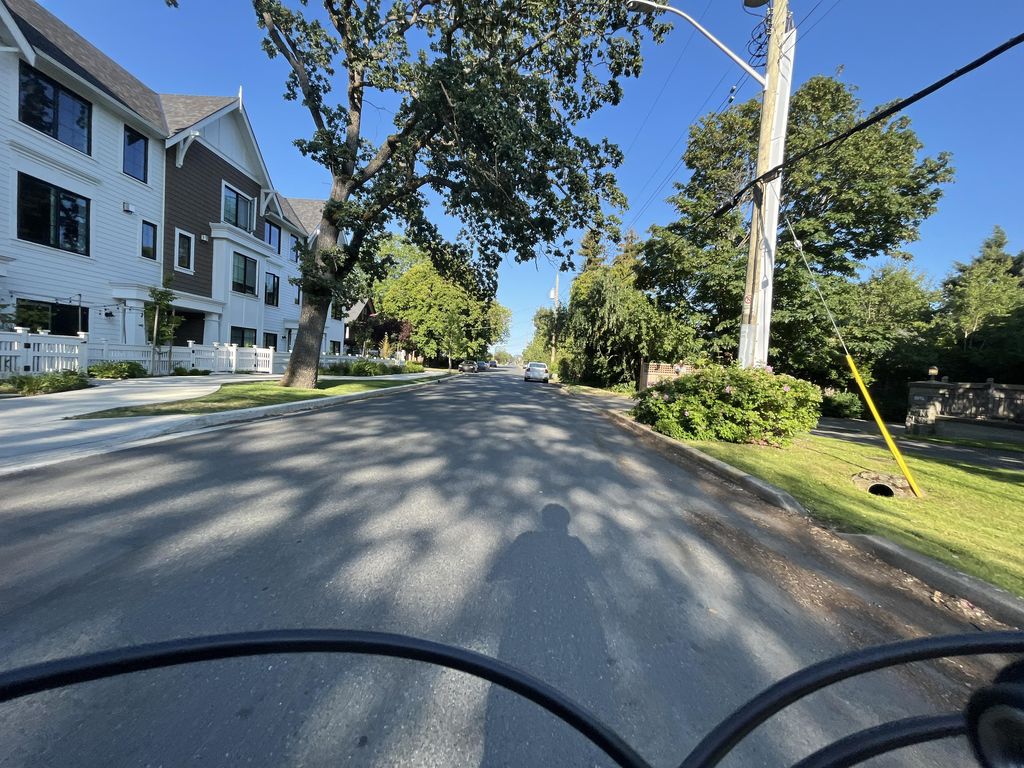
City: victoria